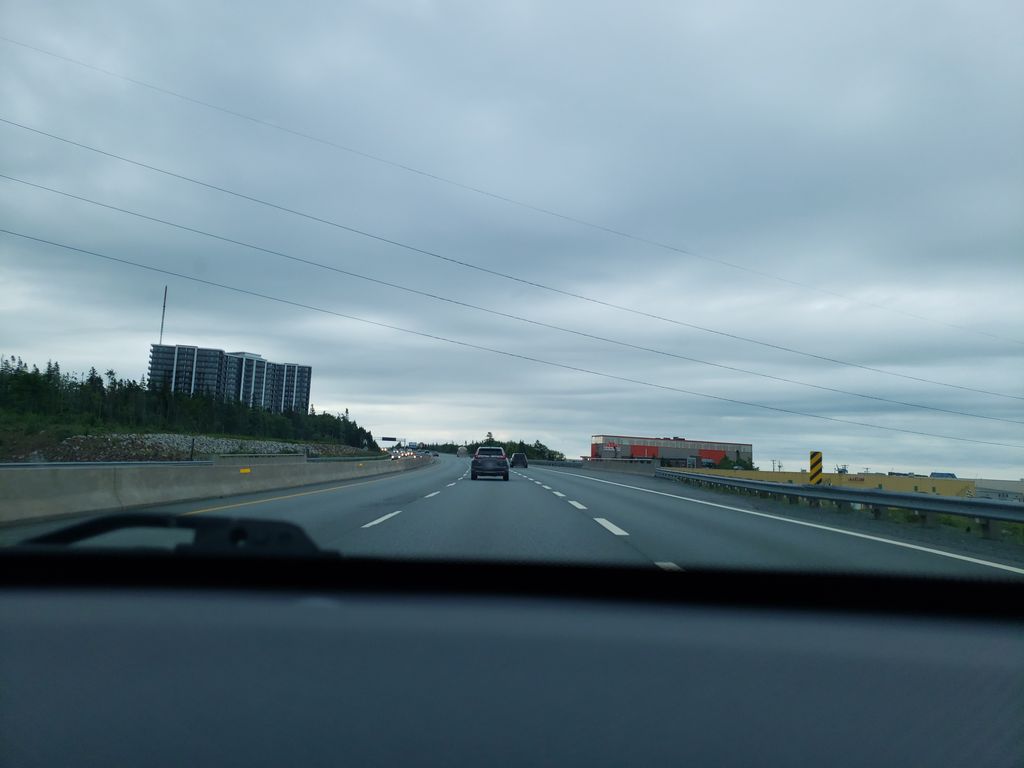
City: halifax